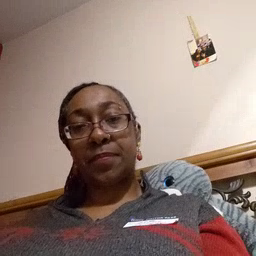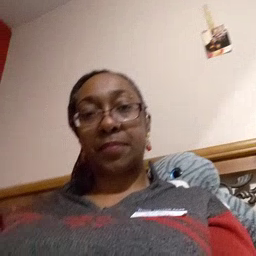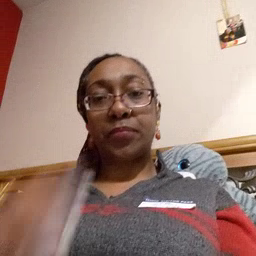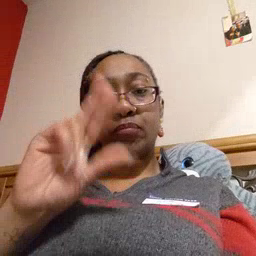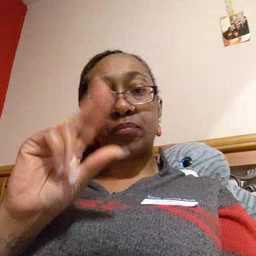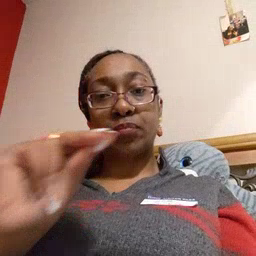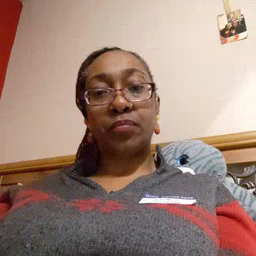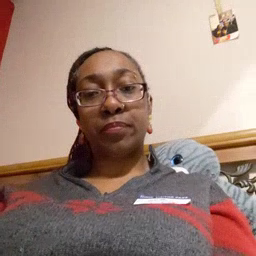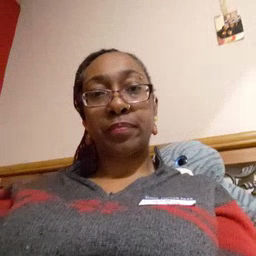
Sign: no